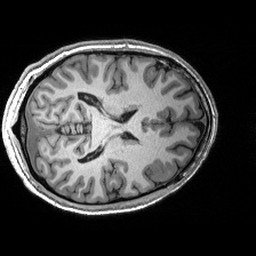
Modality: T1w
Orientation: axial
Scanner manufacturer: siemens
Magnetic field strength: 3 T
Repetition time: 2.53 s
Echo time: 0.00288 s